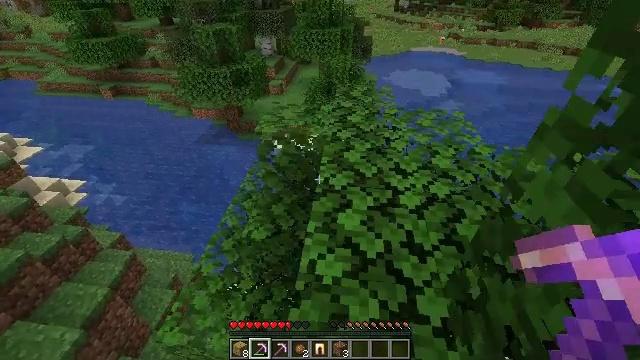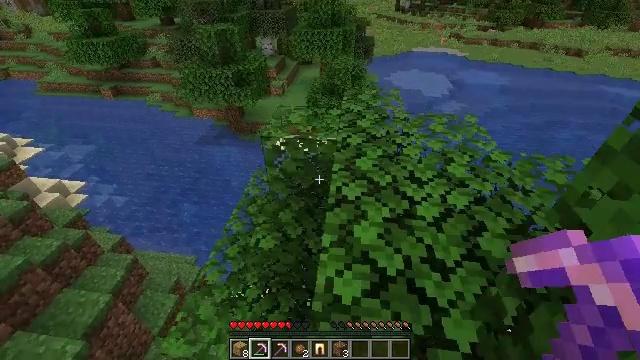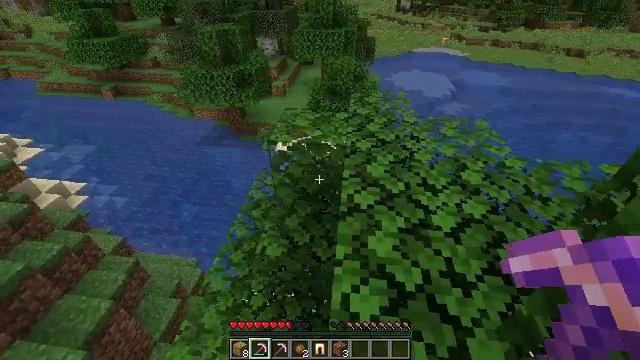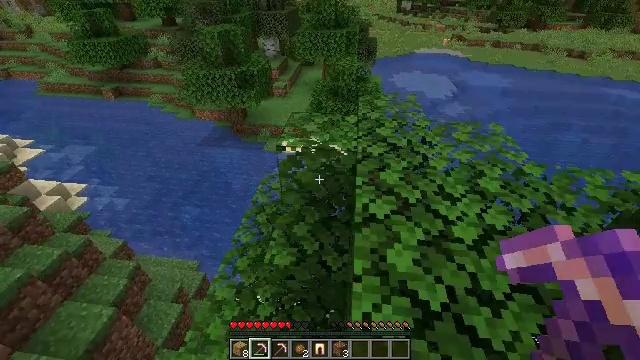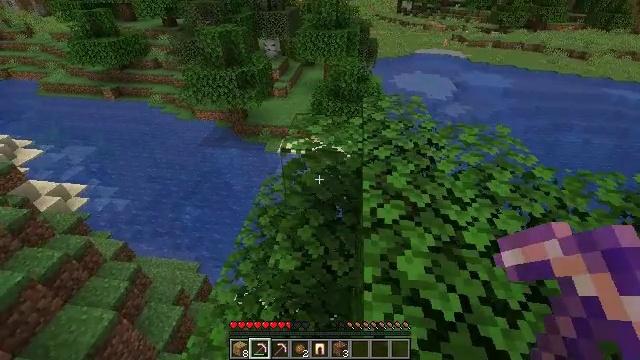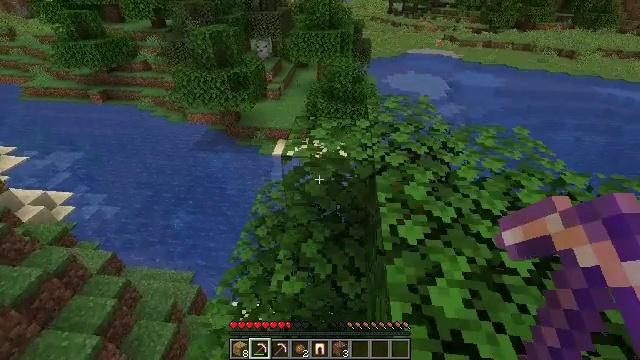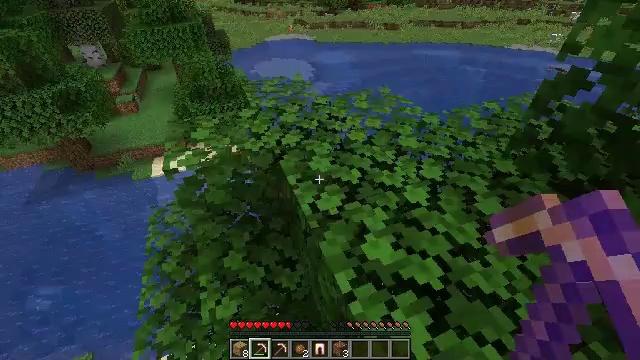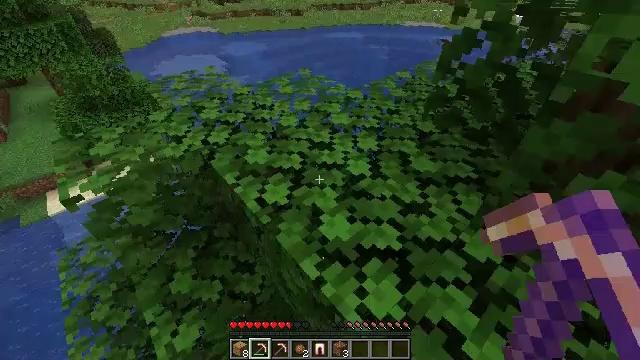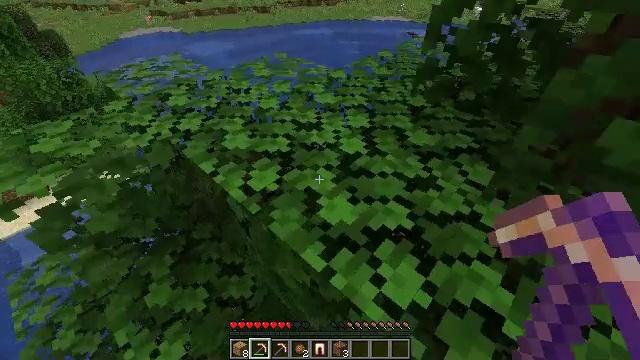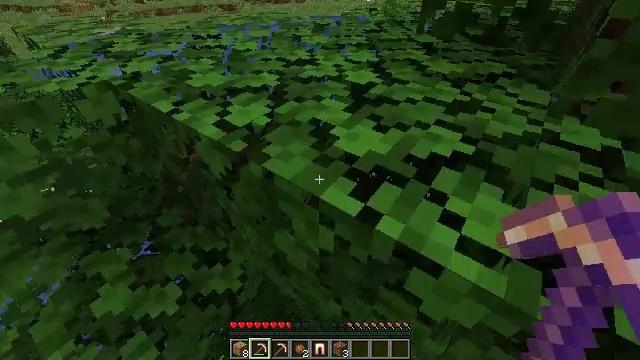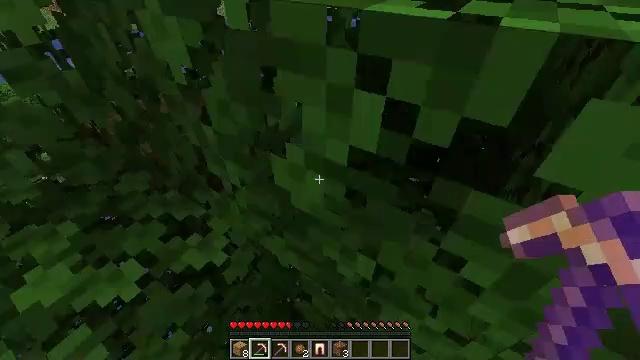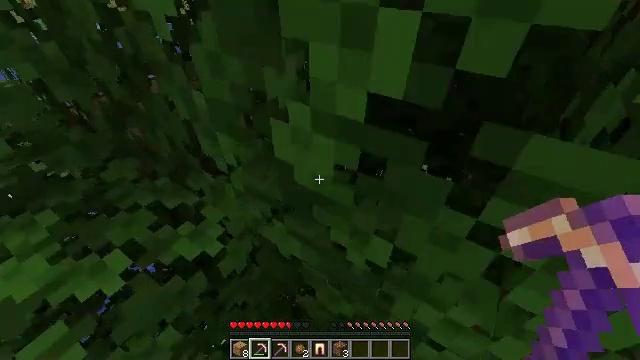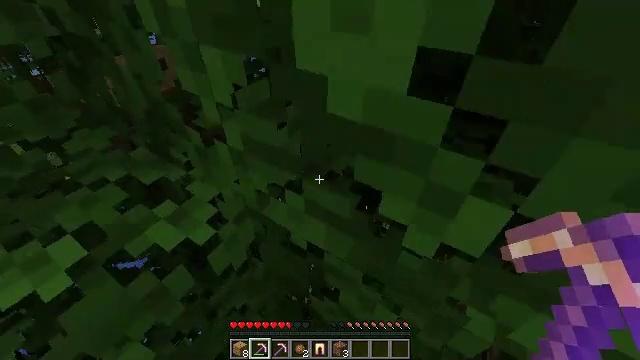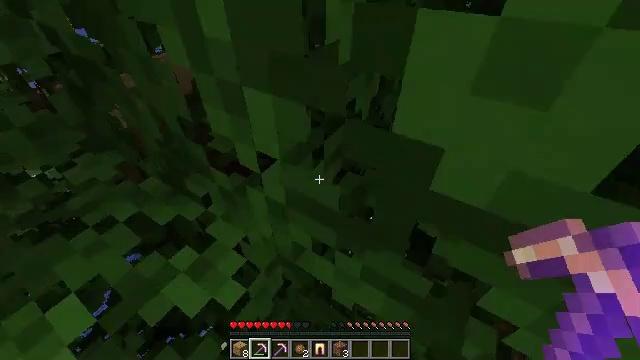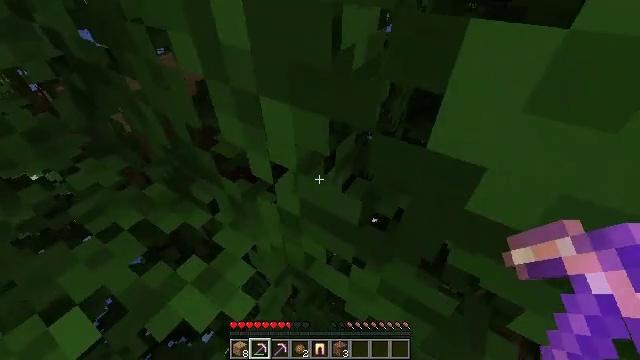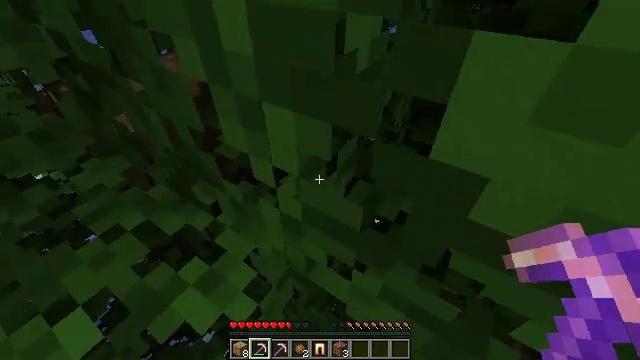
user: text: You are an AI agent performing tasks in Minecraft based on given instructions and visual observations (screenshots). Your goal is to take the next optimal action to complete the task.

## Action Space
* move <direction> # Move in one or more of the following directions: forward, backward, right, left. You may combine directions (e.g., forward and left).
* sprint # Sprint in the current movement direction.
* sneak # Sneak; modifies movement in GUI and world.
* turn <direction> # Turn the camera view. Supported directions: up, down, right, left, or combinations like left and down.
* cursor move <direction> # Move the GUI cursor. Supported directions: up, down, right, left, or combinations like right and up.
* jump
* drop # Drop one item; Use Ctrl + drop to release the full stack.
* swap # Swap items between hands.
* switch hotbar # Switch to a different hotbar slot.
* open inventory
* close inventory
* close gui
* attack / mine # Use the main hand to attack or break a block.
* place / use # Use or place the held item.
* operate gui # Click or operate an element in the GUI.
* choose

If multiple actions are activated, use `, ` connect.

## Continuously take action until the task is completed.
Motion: motion action
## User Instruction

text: Gather materials such as cobblestone.
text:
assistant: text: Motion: move forward and move left
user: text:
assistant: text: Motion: move forward and move left
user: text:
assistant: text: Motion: move forward and move left
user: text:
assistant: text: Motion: move forward
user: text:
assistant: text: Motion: move forward, turn right
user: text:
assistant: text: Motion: move forward, turn right and down
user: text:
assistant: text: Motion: move forward, turn right and down
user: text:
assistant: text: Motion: move forward, turn right
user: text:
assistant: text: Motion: turn right
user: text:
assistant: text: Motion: turn right
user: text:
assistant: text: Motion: move forward
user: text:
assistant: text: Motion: move forward
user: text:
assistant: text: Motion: move forward
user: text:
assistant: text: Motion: move forward
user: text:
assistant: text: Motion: move forward
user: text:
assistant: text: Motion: move forward, turn left
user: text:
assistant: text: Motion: move forward, turn left
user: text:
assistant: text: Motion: move forward, turn left, jump
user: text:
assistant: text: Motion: move forward, jump
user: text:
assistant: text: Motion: move forward, turn left, jump
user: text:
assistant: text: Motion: move forward, turn left, jump
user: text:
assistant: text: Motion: move forward, turn left, jump
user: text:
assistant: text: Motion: move forward, turn left
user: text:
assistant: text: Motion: move forward, turn left
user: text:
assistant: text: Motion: move forward, turn left
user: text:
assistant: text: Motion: move forward, turn left
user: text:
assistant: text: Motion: move forward, jump
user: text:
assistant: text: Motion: move forward, jump
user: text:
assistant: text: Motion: move forward, jump
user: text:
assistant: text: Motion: move forward, jump